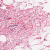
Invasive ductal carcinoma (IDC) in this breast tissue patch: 0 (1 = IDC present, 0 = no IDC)